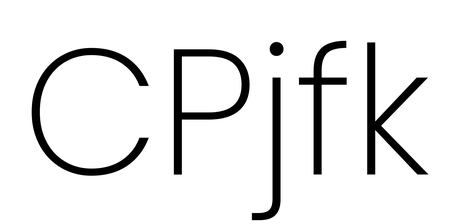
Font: Poppins-ExtraLight